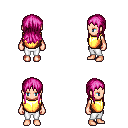
a pixel art fantasy rpg character, female body template, human, light skin, gold chest armor, white pants, pink unkempt hairstyle, four views (front, back, left, right), 2x2 character sprite sheet, small pixel art, hard edges, no anti-aliasing